Question: So I have a file upload portion on my website where the user can upload any doc or docx folder. Heres my html code:
'''
<form action="upload_file.php" method="post" enctype="multipart/form-data">
Select a file: <input type="file" name="upload">
<input type="submit">
'''
And here's the code for upload_file.php:
'''
<?php
session_start();
$allowedExts = array("doc", "docx");
$extension = end(explode(".", $_FILES["upload"]["name"]));
if (($_FILES["upload"]["size"] < 200000)
&& in_array($extension, $allowedExts)) {
if ($_FILES["upload"]["error"] > 0)
{
echo "Return Code: " . $_FILES["upload"]["error"] . "<br />";
}
else
{
echo "Upload: " . $_FILES["upload"]["name"] . "<br />";
echo "Type: " . $_FILES["upload"]["type"] . "<br />";
echo "Size: " . ($_FILES["upload"]["size"] / 1024) . " Kb<br />";
echo "Temp file: " . $_FILES["upload"]["tmp_name"] . "<br />";
if (file_exists("Proposals/".$_SESSION["FirstName"] ."/" . $_FILES["upload"]["name"]))
{
echo $_FILES["upload"]["name"] . " already exists. ";
}
else
{
move_uploaded_file($_FILES["upload"]["tmp_name"],
"Proposals/". $_SESSION["FirstName"] ."/". $_FILES["upload"]["name"]);
echo "Stored in: " . "Proposals/". $_SESSION["FirstName"] ."/". $_FILES["upload"]["name"];
}
}
} else {
echo "Invalid file";
}
?>
'''
But this won't upload anything even though it replied back with with a successful message. I'm thinking it's because it won't let me create a directory. Is there anything wrong with the above code or do I have to add some more code to make it create a directory. Here my folder structure if it helps at all:

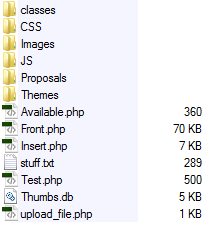
Answer: You have to create the directory you're trying to move the file to, it won't automatically get created by move_uploaded_file.
Use mkdir(), <URL>, to create the directory and then move the file.
Here's an alternative ending to your script, which should do
'''
// Create directory if it does not exist
if(!is_dir("Proposals/". $_SESSION["FirstName"] ."/")) {
mkdir("Proposals/". $_SESSION["FirstName"] ."/");
}
// Move the uploaded file
move_uploaded_file($_FILES["upload"]["tmp_name"], "Proposals/". $_SESSION["FirstName"] ."/". $_FILES["upload"]["name"]);
// Output location
echo "Stored in: " . "Proposals/". $_SESSION["FirstName"] ."/". $_FILES["upload"]["name"];
'''